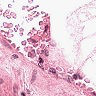
Metastatic tissue present: no